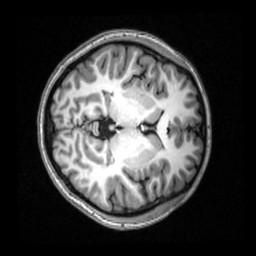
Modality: T1w
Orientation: axial
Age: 19
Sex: female
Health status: healthy
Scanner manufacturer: siemens
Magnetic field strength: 3 T
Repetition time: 2.53 s
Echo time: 0.00339 s